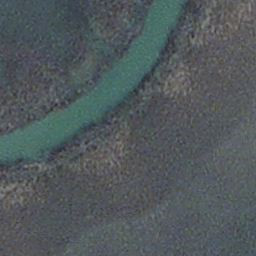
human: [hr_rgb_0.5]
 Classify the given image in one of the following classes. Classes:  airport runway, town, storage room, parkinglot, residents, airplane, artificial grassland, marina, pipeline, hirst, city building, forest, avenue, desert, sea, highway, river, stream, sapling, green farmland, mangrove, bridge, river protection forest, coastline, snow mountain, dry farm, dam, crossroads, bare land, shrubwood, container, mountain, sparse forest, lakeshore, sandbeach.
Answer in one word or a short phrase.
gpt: stream